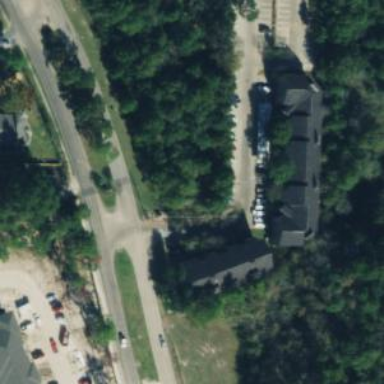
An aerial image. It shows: Secondary link road leading to driveway.